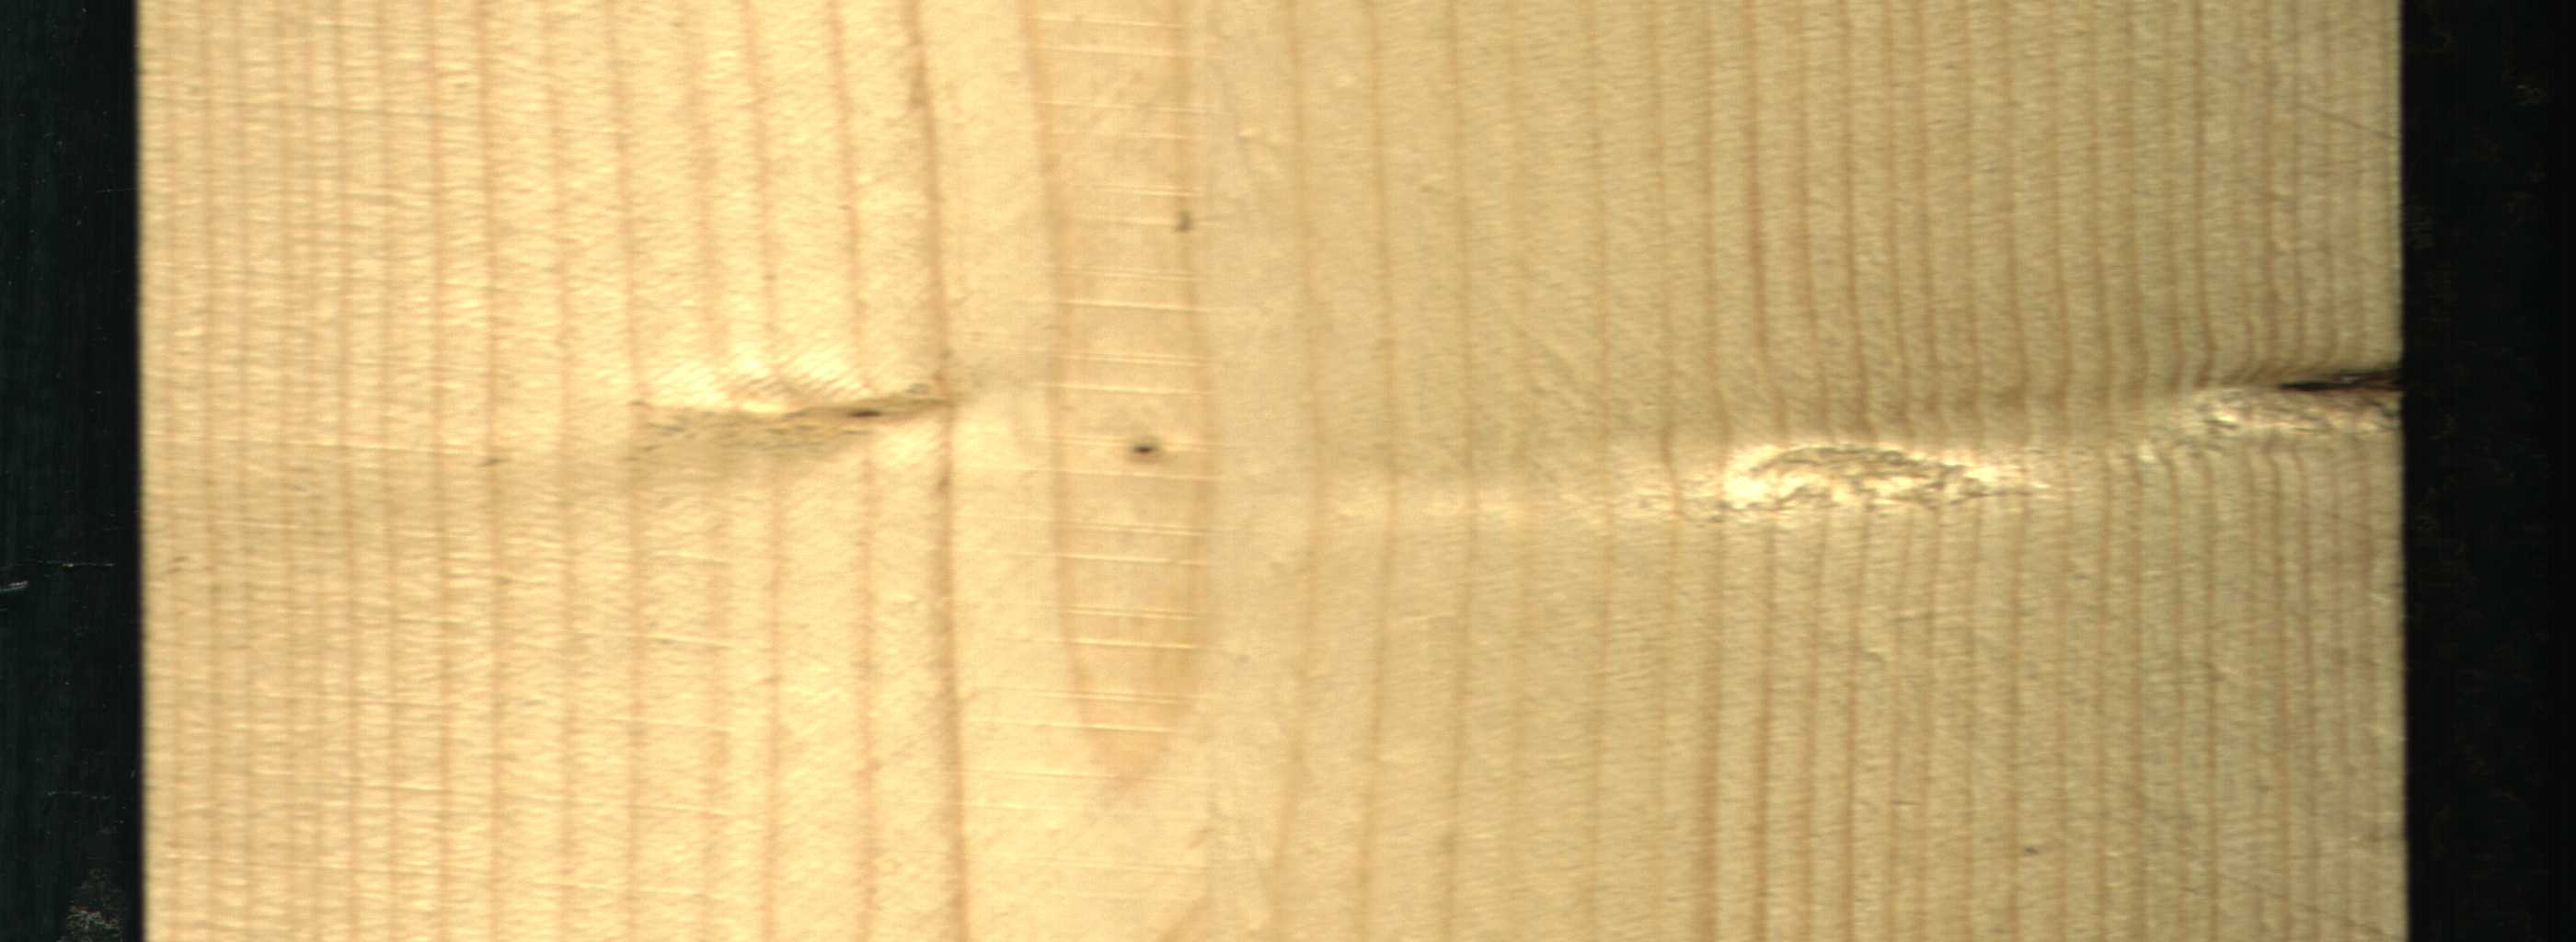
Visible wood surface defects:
Dead_Knot
Live_Knot
Live_Knot